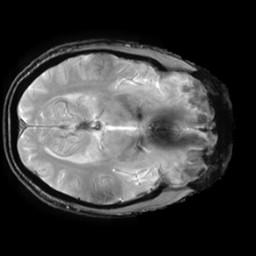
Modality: T2starw
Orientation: axial
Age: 47
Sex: male
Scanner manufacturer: ge
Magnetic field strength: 3 T
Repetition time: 0.65 s
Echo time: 0.02 s